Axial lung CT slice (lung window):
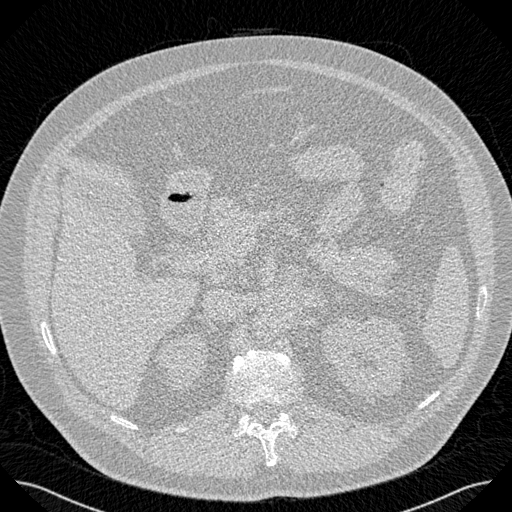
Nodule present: no